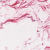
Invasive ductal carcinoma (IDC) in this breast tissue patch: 0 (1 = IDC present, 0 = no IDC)